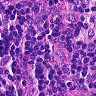
Metastatic tissue present: no